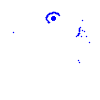
Particle: electron